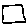
Label: square